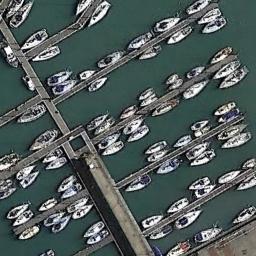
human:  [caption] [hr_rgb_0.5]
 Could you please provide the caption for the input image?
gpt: There are many ships in the harbor .

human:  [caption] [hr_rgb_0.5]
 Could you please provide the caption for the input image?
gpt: The harbor has lots of neatly docked boats and the color of the waters is green .

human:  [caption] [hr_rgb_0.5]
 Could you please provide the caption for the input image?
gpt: Many yachts moored neatly on the sea side of the harbor .

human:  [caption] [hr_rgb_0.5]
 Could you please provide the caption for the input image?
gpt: The colors of ships in harbor are different .

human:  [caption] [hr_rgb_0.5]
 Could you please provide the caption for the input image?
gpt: There are many yachts at the harbor .